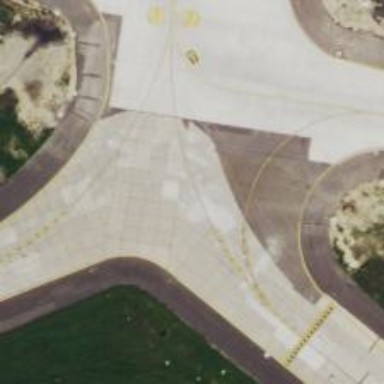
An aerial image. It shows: Image of taxiway at airport.